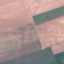
Label: AnnualCrop